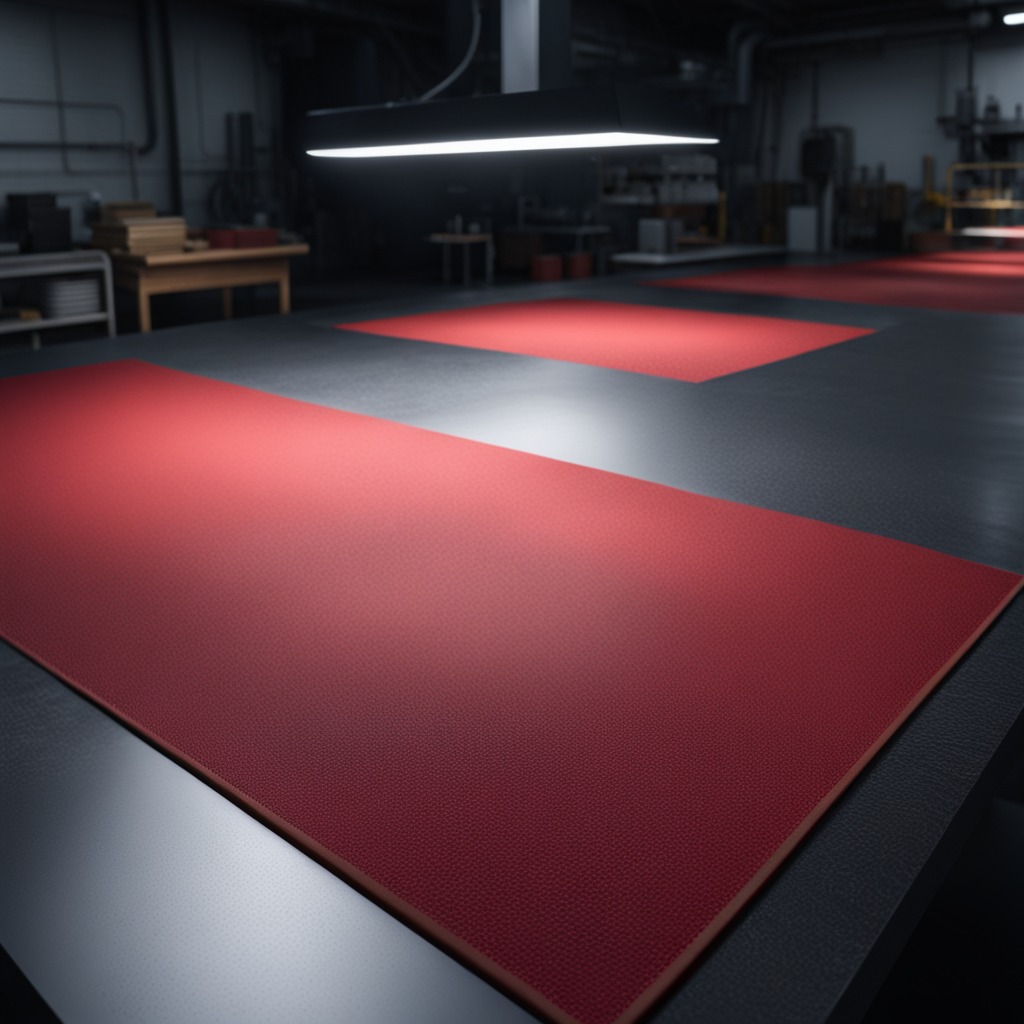
A metal screw is lying on the clean granite tabletop covered with a red rubber mat inside a workshop at night.